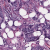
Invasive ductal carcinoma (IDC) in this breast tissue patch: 1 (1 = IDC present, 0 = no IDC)